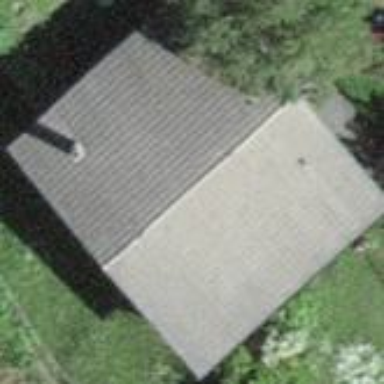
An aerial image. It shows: Simple house.